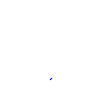
Particle: proton